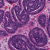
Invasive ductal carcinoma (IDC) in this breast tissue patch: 0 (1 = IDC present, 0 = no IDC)